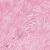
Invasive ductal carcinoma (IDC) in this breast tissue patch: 0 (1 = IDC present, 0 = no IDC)